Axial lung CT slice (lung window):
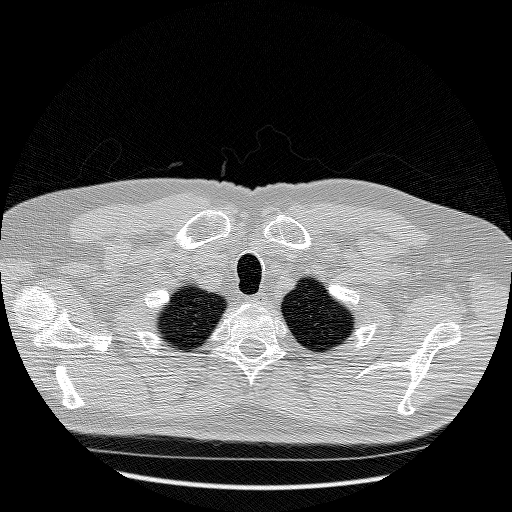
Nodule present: no